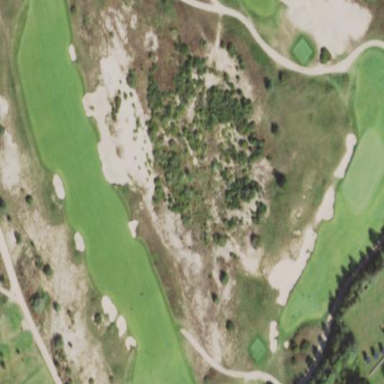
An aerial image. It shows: Golf fairway in the image.